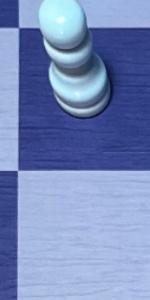
Label: Empty